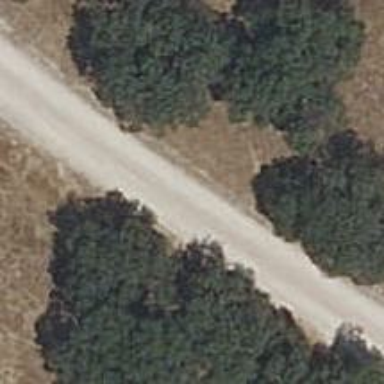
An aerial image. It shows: Dirt track road.